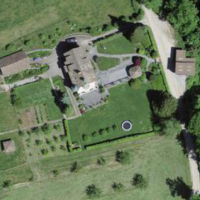
EUNIS habitat code: 55
Species observed at this site:
Pica pica
Tachymarptis melba
Parus major
Erithacus rubecula
Atropa belladonna